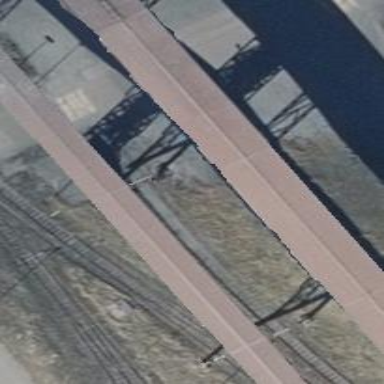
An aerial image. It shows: Railway yard used for servicing trains.